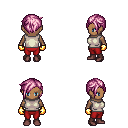
a pixel art fantasy rpg character, female body template, human, dark skin, white sleeveless shirt, red pants, pink pixie cut hairstyle, gold gloves, maroon shoes, four views (front, back, left, right), 2x2 character sprite sheet, small pixel art, hard edges, no anti-aliasing